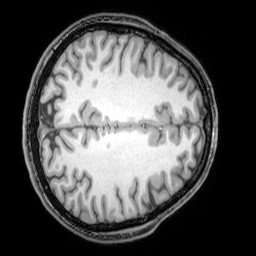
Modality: T1w
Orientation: axial
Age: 26
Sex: male
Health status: healthy
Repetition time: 0.081 s
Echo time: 0.037 s